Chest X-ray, PA view. Patient: 50 years old, sex M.
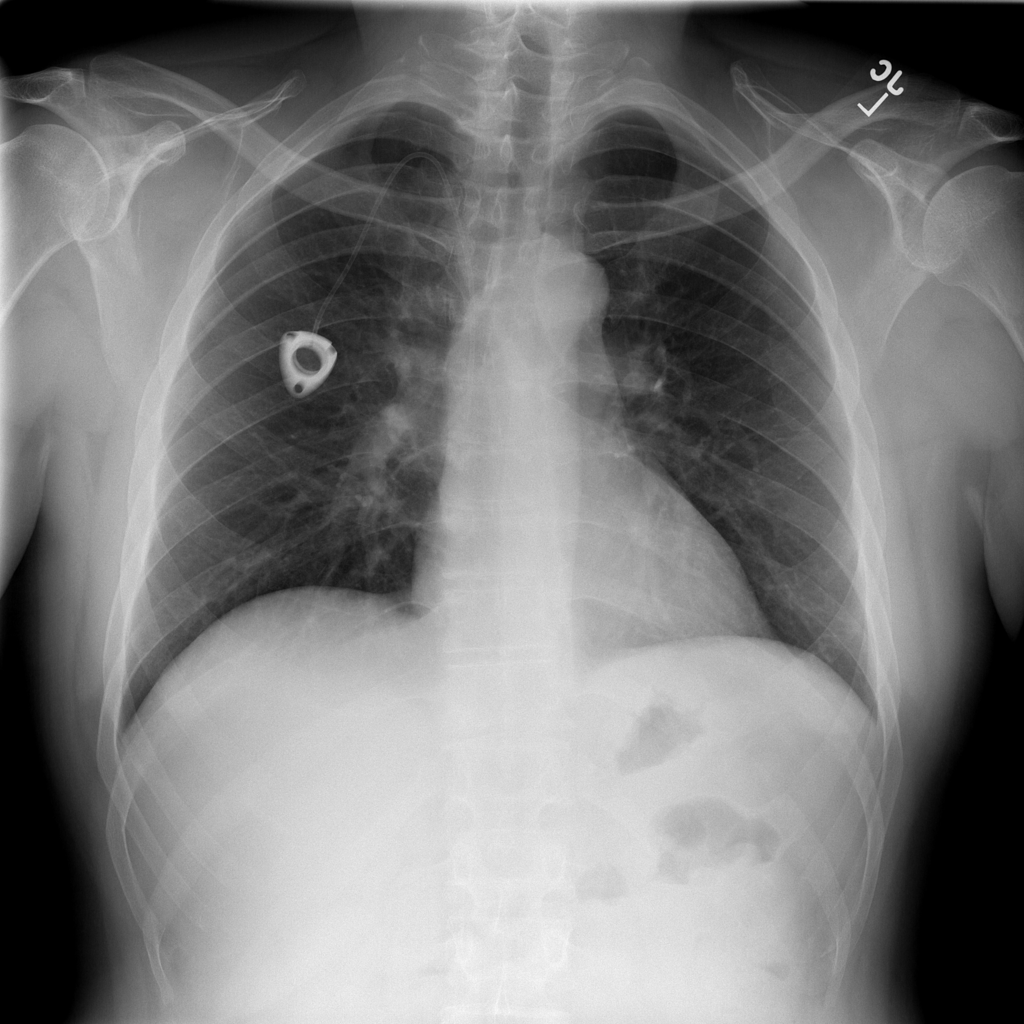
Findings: No Finding